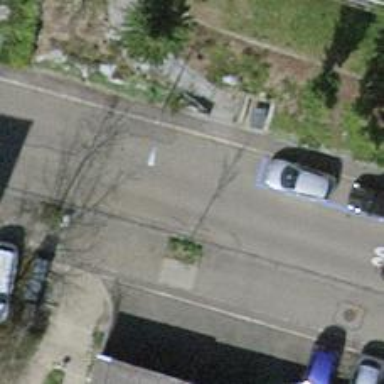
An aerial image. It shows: Unmarked crossing on footway.